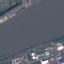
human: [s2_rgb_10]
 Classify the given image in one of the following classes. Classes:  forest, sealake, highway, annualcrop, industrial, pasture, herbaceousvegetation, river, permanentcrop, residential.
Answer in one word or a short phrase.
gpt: River